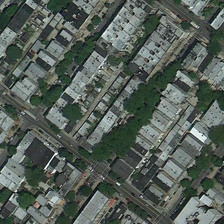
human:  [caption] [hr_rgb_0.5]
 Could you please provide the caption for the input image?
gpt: many buildings and green trees are in a dense residential area .

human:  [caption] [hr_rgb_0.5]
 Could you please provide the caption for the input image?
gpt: many buildings and green trees are in a dense residential area .

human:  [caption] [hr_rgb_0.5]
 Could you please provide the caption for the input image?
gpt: many buildings and green trees are in a dense residential area .

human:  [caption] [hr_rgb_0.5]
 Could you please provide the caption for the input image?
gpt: many buildings and green trees are in a dense residential area .

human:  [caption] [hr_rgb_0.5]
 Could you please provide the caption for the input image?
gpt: many buildings and green trees are in a dense residential area .